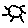
Label: sun